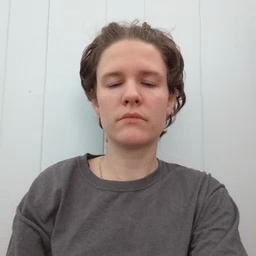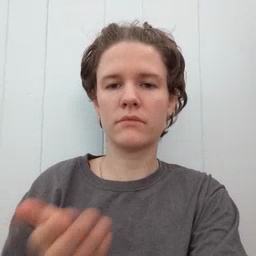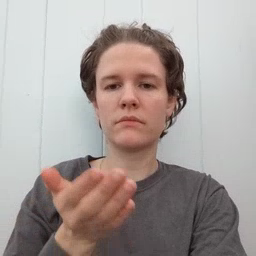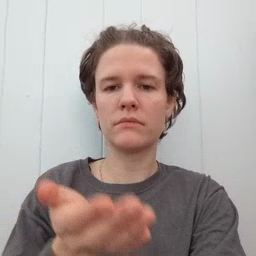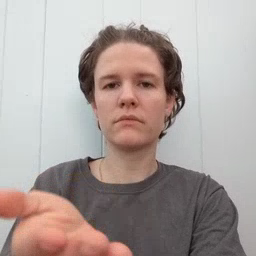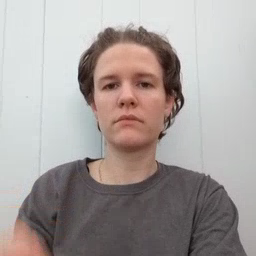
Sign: boat